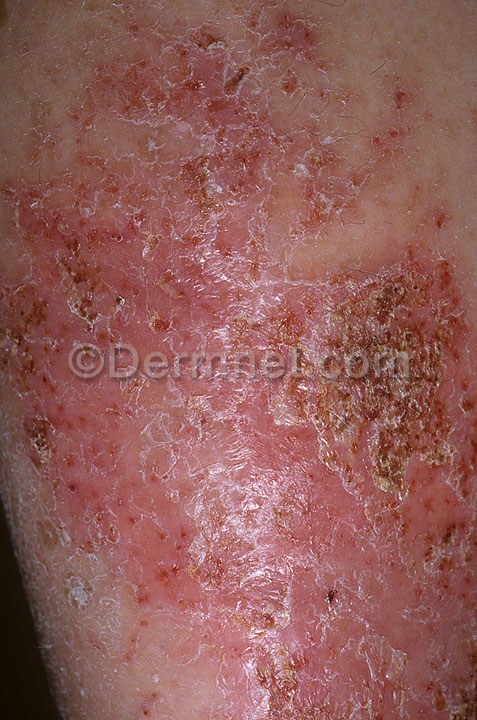
Disease: Eczema Photos